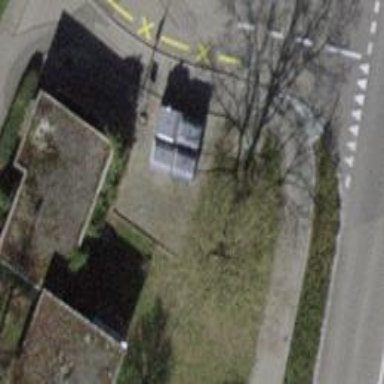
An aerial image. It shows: Recycling container in the area designated for recycling.